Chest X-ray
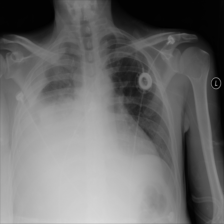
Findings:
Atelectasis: negative
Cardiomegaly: negative
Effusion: negative
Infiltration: negative
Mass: positive
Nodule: negative
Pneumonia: negative
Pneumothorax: negative
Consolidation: negative
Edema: negative
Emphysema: negative
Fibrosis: negative
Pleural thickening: negative
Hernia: negative